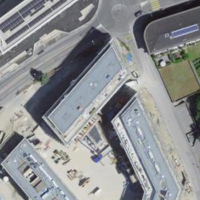
EUNIS habitat code: 54
Species observed at this site:
Trifolium pratense
Achillea millefolium
Clematis vitalba
Acer pseudoplatanus